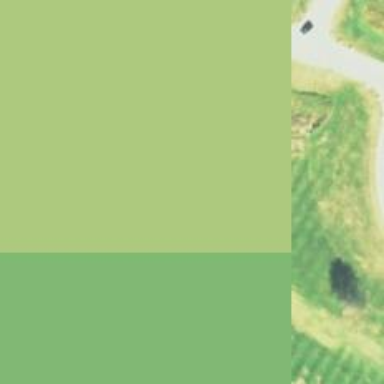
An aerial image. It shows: Grass area designated as golf tee.